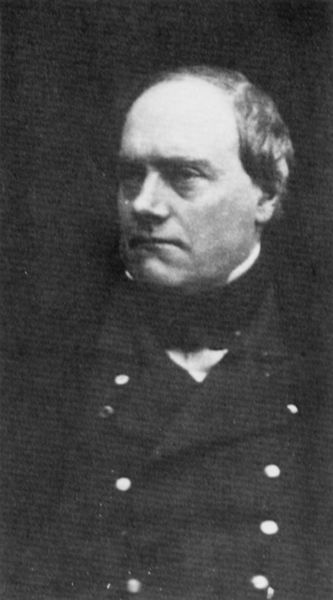
Titel: Antoine Louis Barye (1796-1875), Bildhauer
Künstler: Atelier Nadar
Institution: unbekannt
Schlagwörter: dunkel, mann, weiß, ausschnitt, frankreich, frisur, grau, haar, licht, mund, nase, ohr, paris, profil, schwarz, stirn, blick, schal, tuch, anzug, hemd, jacke, augen, falten, kragen, bild, bildnis, hals, herr, portrait, porträt, haare, mantel, kaufmann, augenbrauen, kinn, knopf, ohren, rechts, scheitel, wangen, leiste, düster, halsband, seemann, treppe, falte, ernst, grübchen, seitenscheitel, streng, glatze, grimmig, halstuch, metall, wange, knöpfe, anfang 1900, dreiviertelprofil, fliege, hemdkragen, revers, tränensäcke, weste, geschlossen, foto, fotografie, photographie, schwarz-weiss, künstler, mundwinkel, verkniffen, militär, uniform, soldat, bürger, stehkragen, älter, mürrisch, halbglatze, photo, kravatte, halbportrait, stirnglatze, halbprofil, rasiert, knopfreihe, binder, kapitän, aufschlag, verschlossen, masswerk, photografie, nadar, mud, haaare, doppelreiher, studioaufnahme, zweireiher, brillenlos, doppelknopfreihe, dreiviertel ansicht, halsschleife, laune, launisch, photographiefotographie, unbebrillt, uniformjacke, schlechte qualität, zweireihig, klnöpfe, 1900, mr. unbekannt, etwas viel backe, anfang 190